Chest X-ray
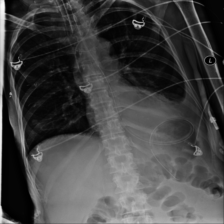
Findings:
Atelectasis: negative
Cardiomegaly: negative
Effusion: negative
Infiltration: negative
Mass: negative
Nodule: negative
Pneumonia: negative
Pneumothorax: negative
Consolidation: negative
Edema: negative
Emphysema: negative
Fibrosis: negative
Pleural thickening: negative
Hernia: negative